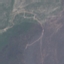
Land use / land cover: HerbaceousVegetation